Question: Check out this image:

See how "Recreation", "Wednesday: 4:00-6:00pm" are spilling over into the next line under the column header? How do I keep the cell contents organized in the same column? It just looks very messy at the moment. I'm using jQuery mobile's default implementation of responsive tables.
'''
<table data-role="table" class="ui-responsive">
<thead>
<tr>
<th>Activity Type</th>
<th>Time</th>
<th>Contact</th>
<th>Address</th>
<th>Website</th>
</tr>
</thead>
<tbody id="tbody">
</tbody>
</table>
'''
I'm appending the cell contents dynamically.
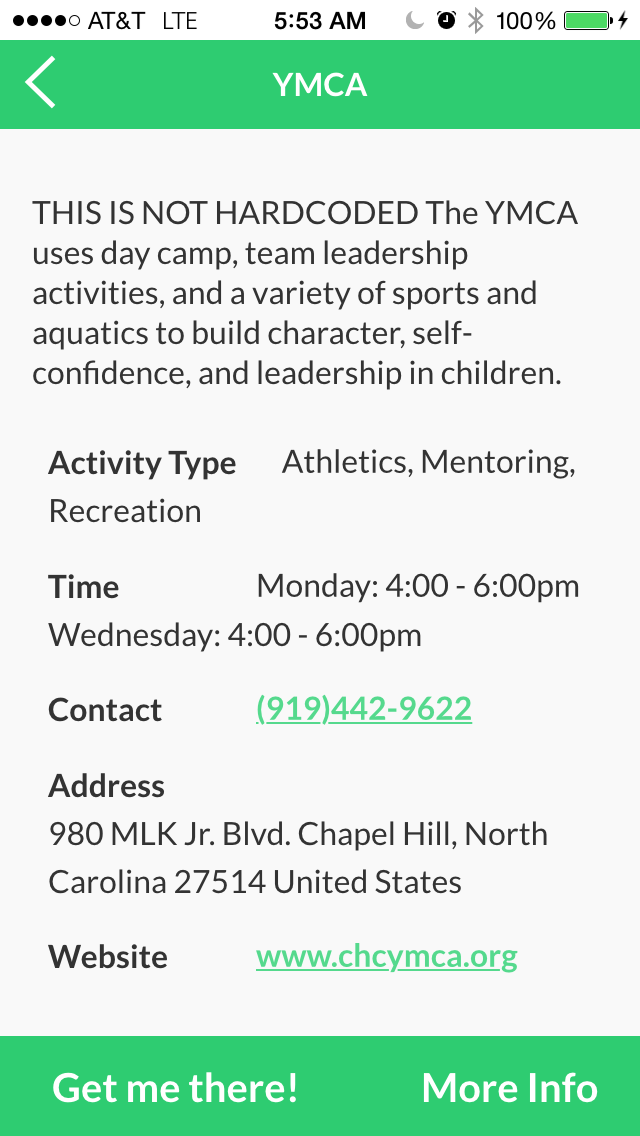
Answer: Wrap text in 'span' and apply the below CSS, only on small screens.
'''
@media (min-width: 35em) {
.ui-table-reflow.ui-responsive td span,
.ui-table-reflow.ui-responsive th span {
width: 50%;
text-align: left;
float: right;
}
}
'''
> <URL>